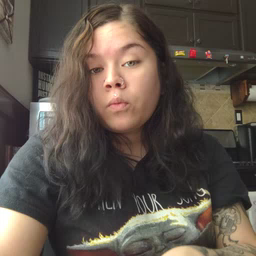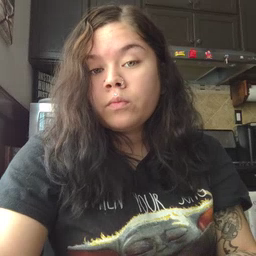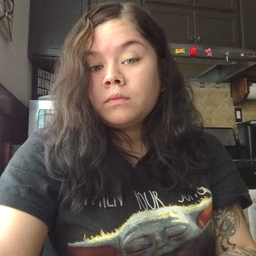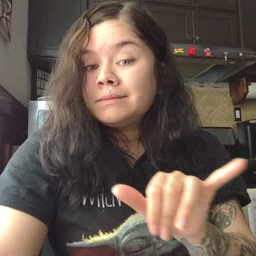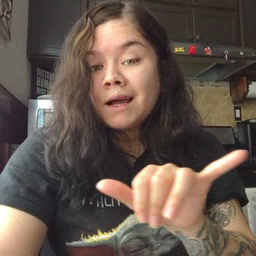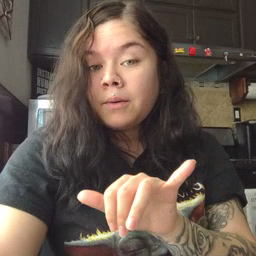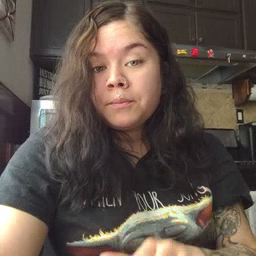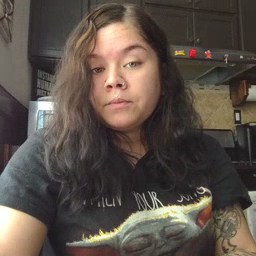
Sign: same